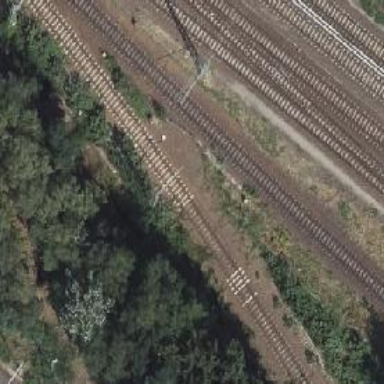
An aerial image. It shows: Railway signal.